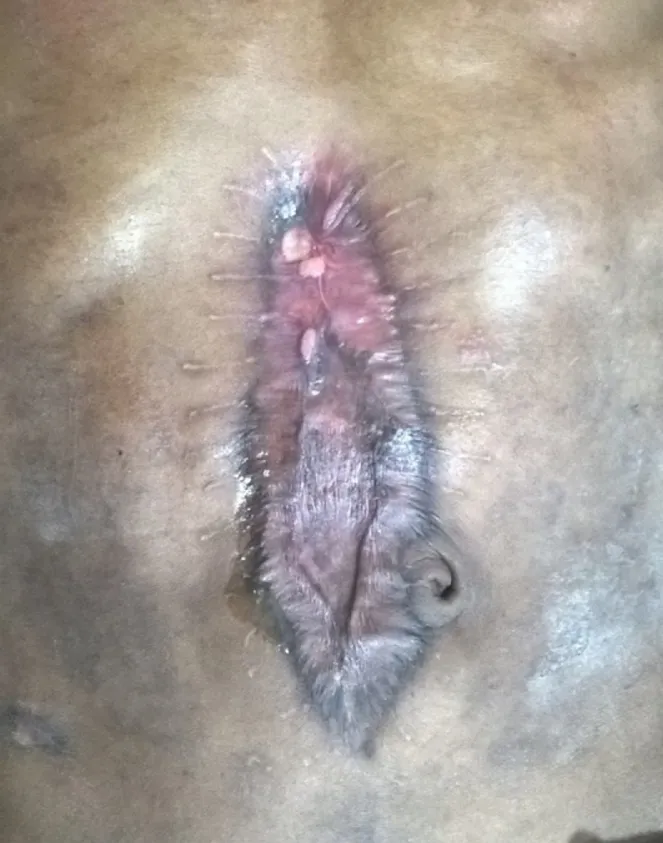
Pre-operative photograph- the uppermost depressed ulcer covered with pale granulation is the external fistula opening.
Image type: medical_photograph (other_medical_photograph)